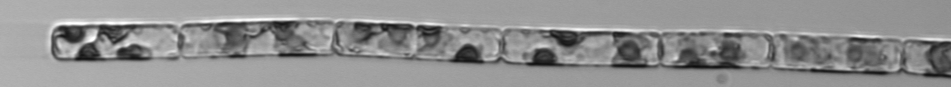
Label: Guinardia_delicatula